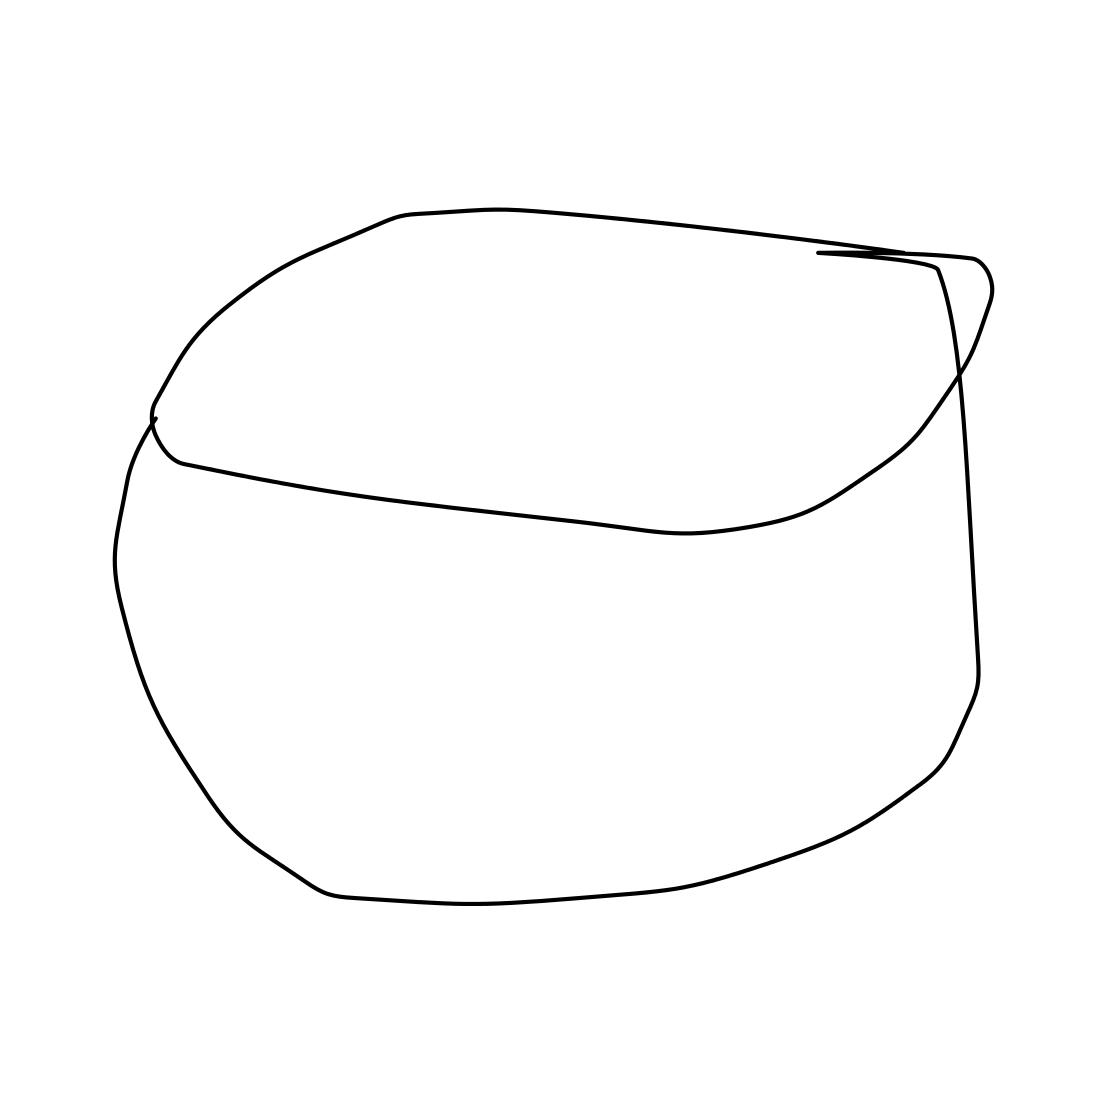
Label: bowl